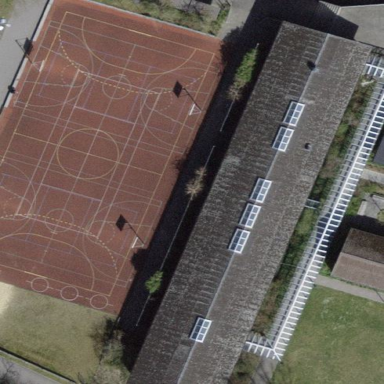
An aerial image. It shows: School building.